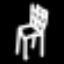
Label: chair